Aerial crown-view tile of a tropical tree (Barro Colorado Island, Panama), acquired 20241216:
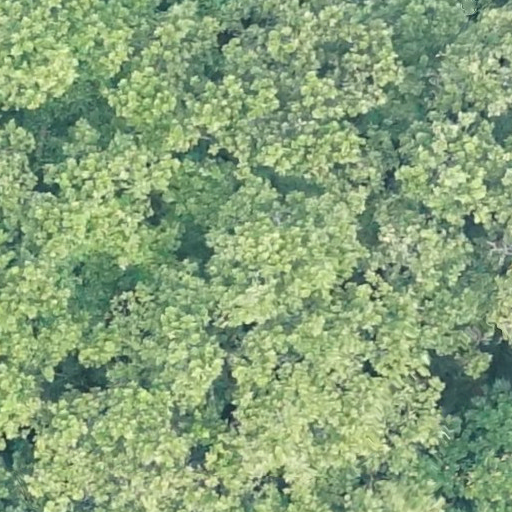
Species: Anacardium excelsum
GBIF accepted scientific name: Anacardium excelsum
Crown area: 940.021 m²